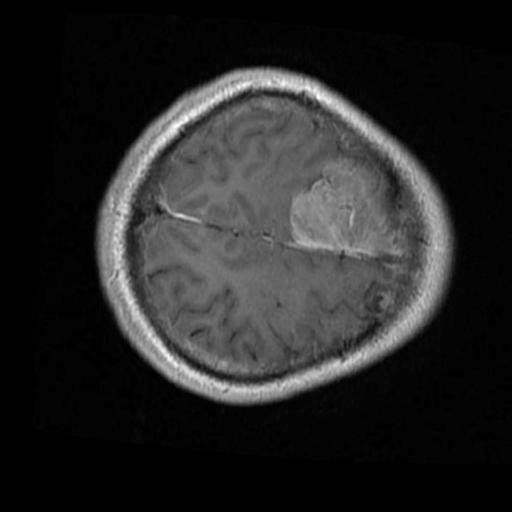
Label: brain_menin